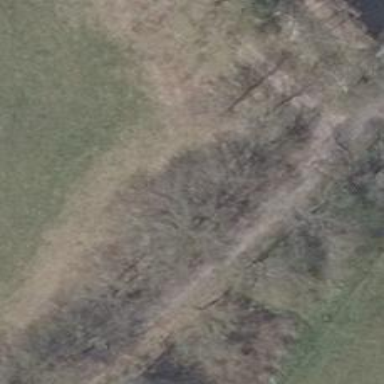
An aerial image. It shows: Row of trees in natural setting.